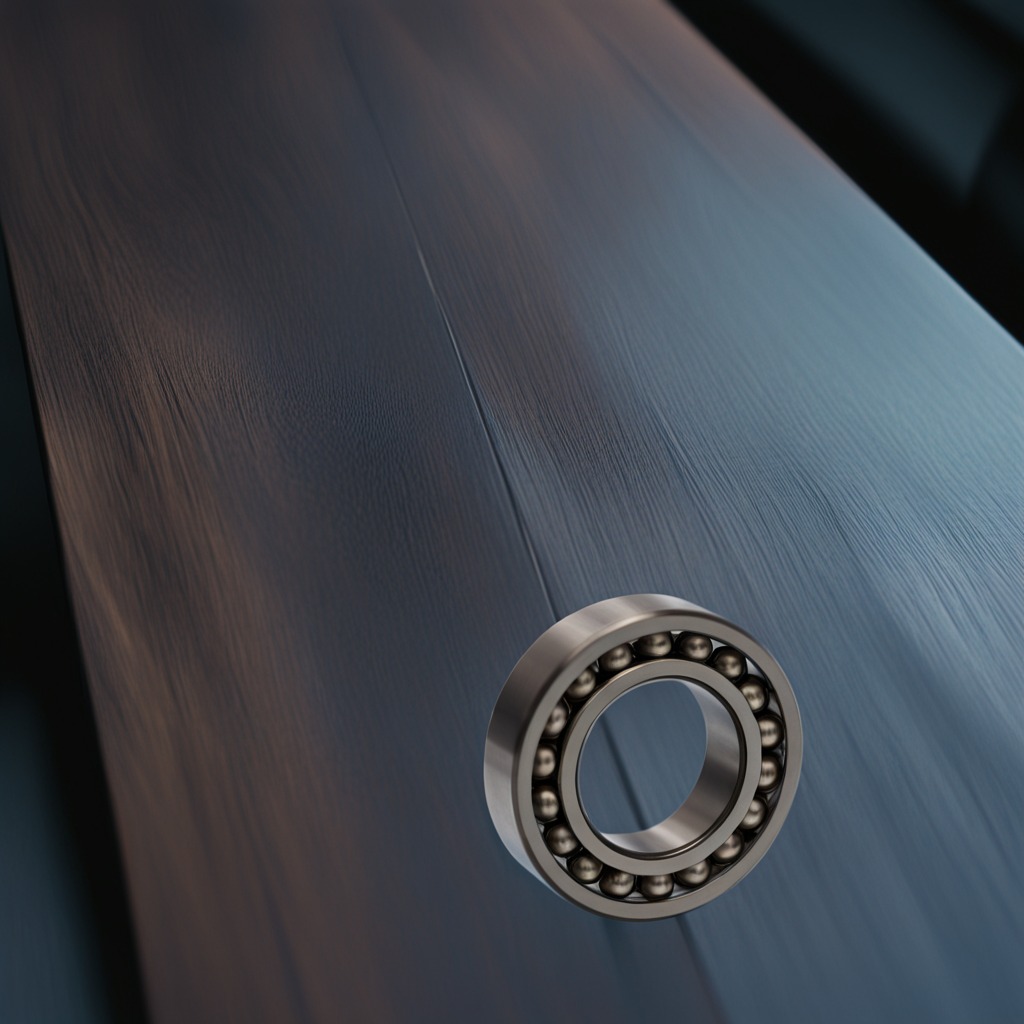
A metal ball bearing is lying on the old table with faint burn marks in a small garage at twilight.